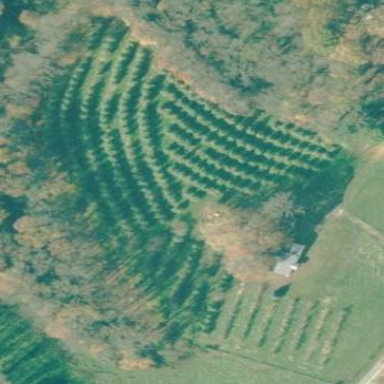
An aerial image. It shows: Orchard.